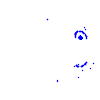
Particle: kaon